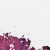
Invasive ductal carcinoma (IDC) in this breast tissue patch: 0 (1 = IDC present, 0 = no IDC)